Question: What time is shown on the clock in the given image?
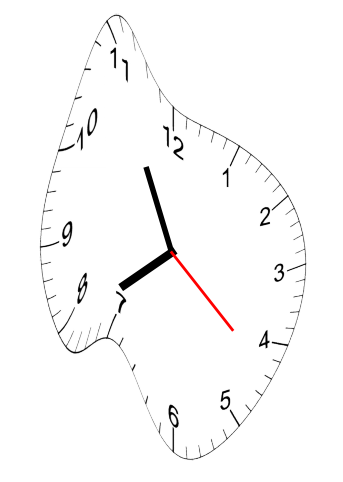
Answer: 07:55:22